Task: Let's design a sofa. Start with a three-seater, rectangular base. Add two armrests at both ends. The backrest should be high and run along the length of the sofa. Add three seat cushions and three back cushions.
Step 380:
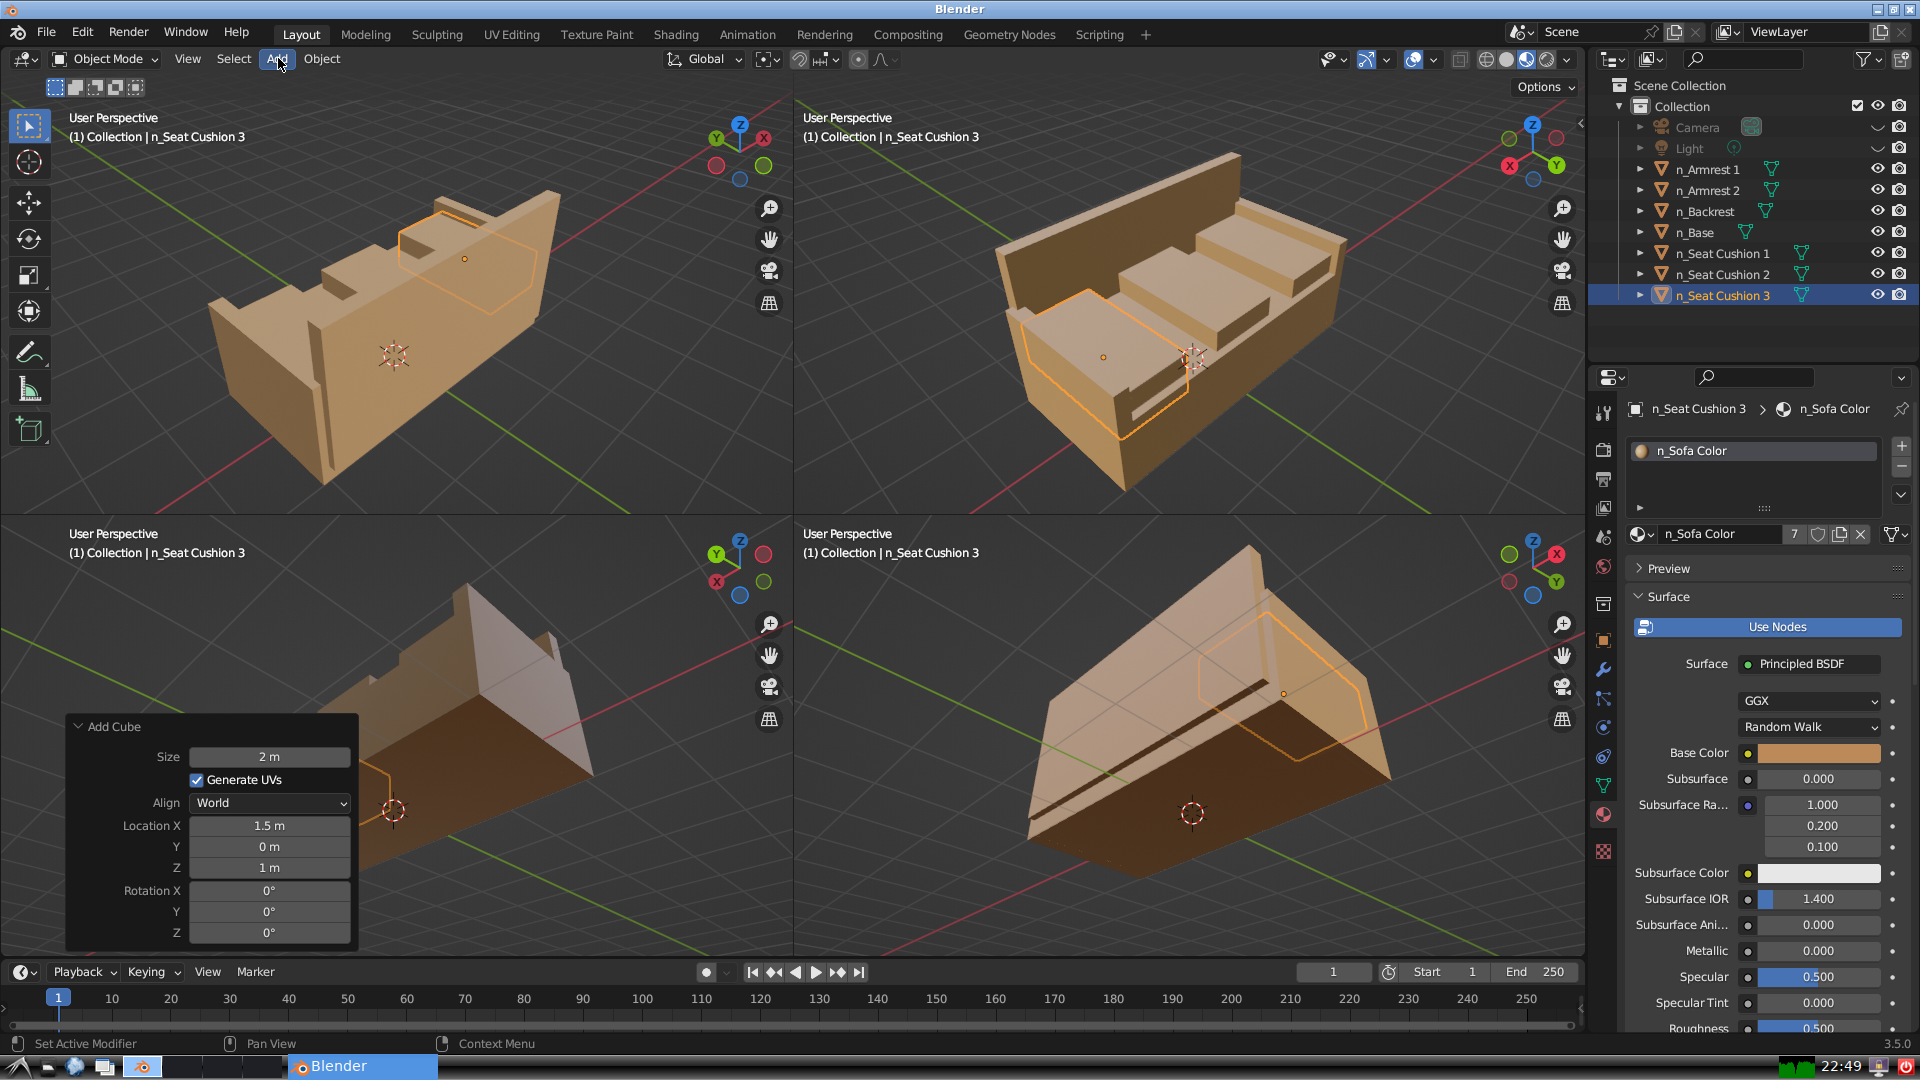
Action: click: no